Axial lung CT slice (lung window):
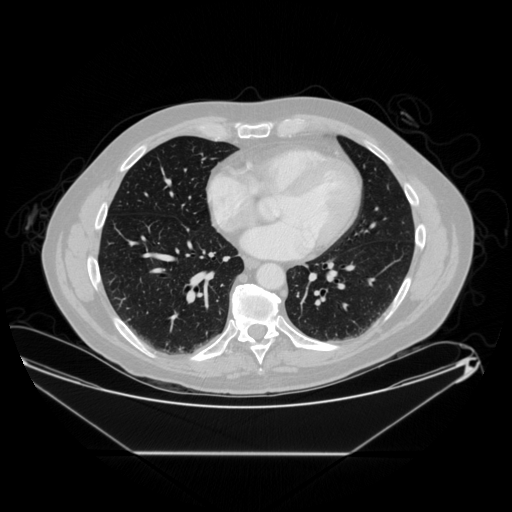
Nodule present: no